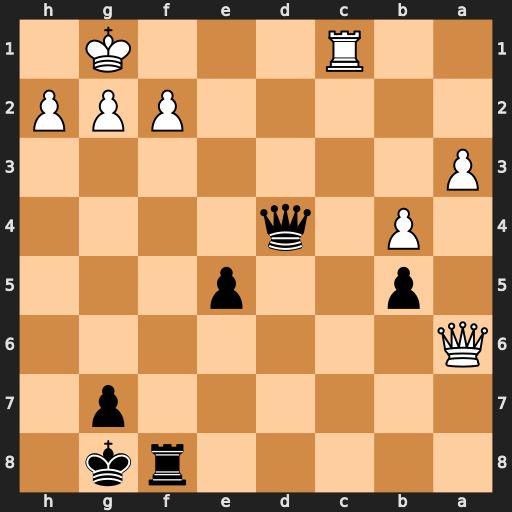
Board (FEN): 5rk1/6p1/Q7/1p2p3/1P1q4/P7/5PPP/2R3K1
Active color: b
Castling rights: -
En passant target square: -
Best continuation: Qxf2+ Kh1 Qf1+ Rxf1 Rxf1#